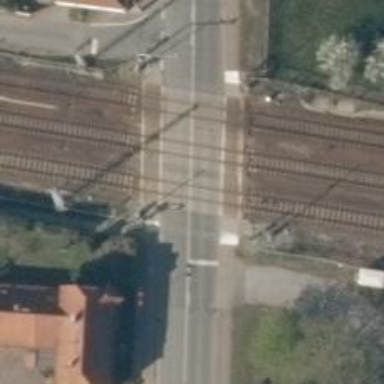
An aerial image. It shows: Level crossing with lights and saltire markings. The crossing has double half barrier.